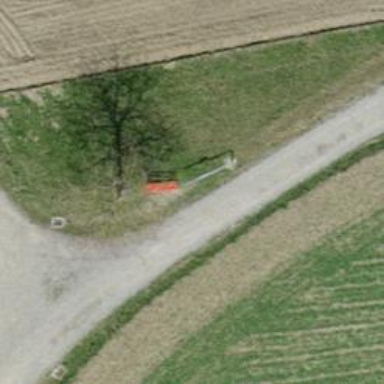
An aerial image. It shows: Gate.